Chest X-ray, PA view. Patient: 62 years old, sex M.
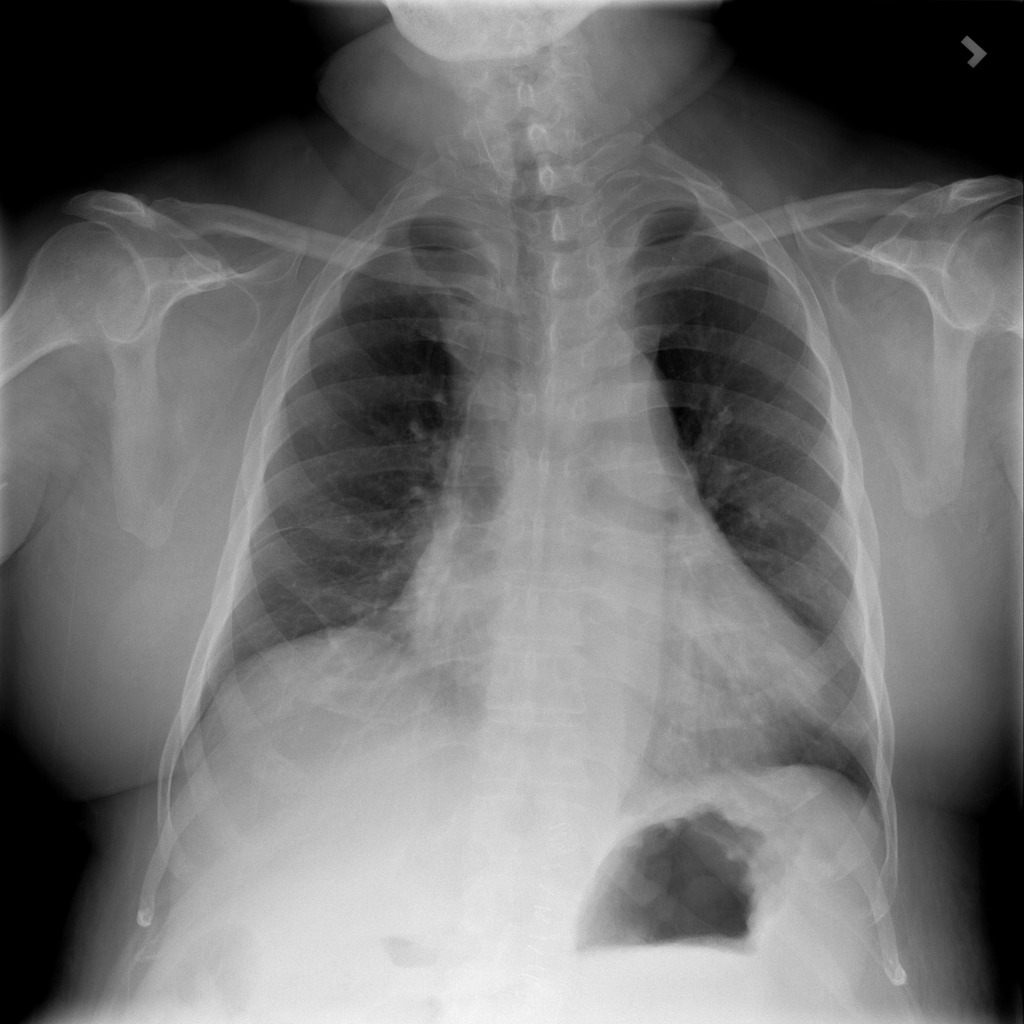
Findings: Cardiomegaly